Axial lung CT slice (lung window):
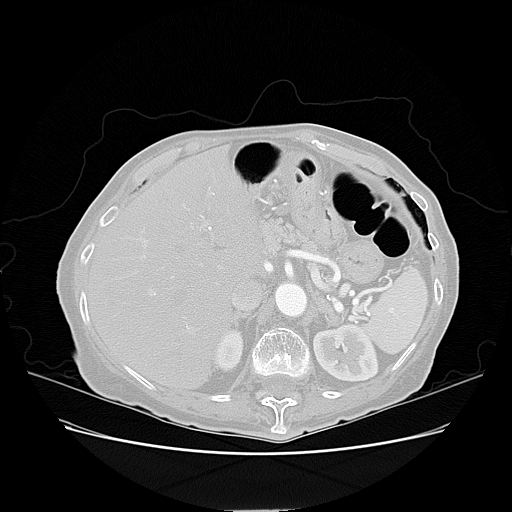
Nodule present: no